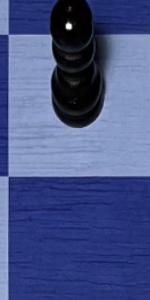
Label: Empty